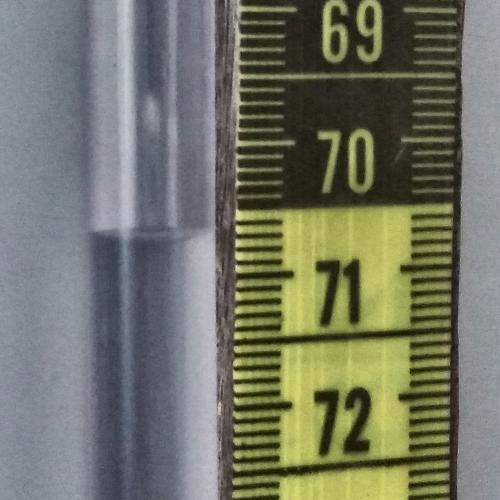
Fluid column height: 70.7 cm